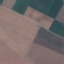
Land use / land cover: AnnualCrop